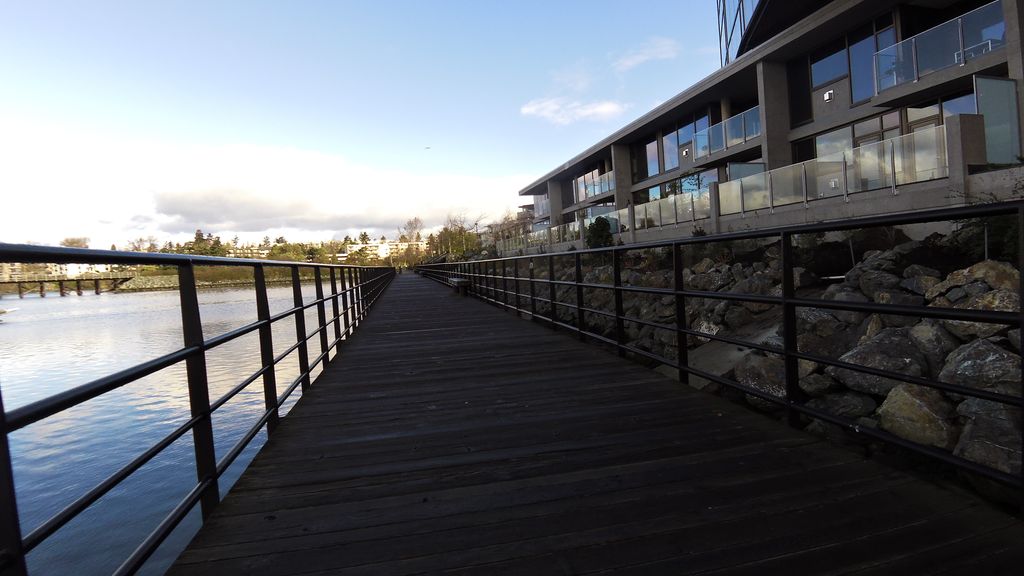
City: victoria